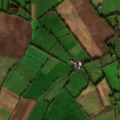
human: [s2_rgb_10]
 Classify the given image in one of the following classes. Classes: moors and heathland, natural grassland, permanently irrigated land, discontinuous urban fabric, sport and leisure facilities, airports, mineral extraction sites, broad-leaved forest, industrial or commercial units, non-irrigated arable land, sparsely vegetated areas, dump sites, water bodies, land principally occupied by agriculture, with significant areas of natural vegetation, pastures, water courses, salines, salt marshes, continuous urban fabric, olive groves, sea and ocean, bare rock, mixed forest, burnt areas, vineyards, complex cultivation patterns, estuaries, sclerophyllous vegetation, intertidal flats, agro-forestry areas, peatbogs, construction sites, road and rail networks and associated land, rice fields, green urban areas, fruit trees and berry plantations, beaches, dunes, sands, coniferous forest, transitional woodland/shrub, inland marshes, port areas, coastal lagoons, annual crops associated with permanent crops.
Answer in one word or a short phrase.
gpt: non-irrigated arable land, pastures